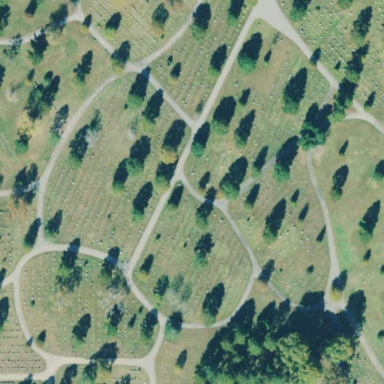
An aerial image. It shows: Sector in the cemetery.